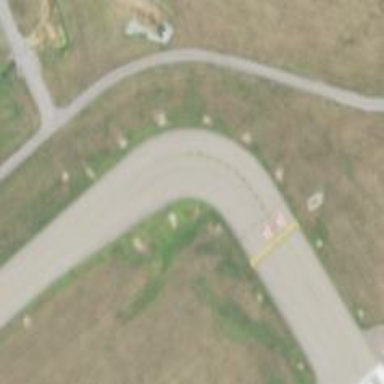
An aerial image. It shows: Taxiway at the airport with asphalt surface.